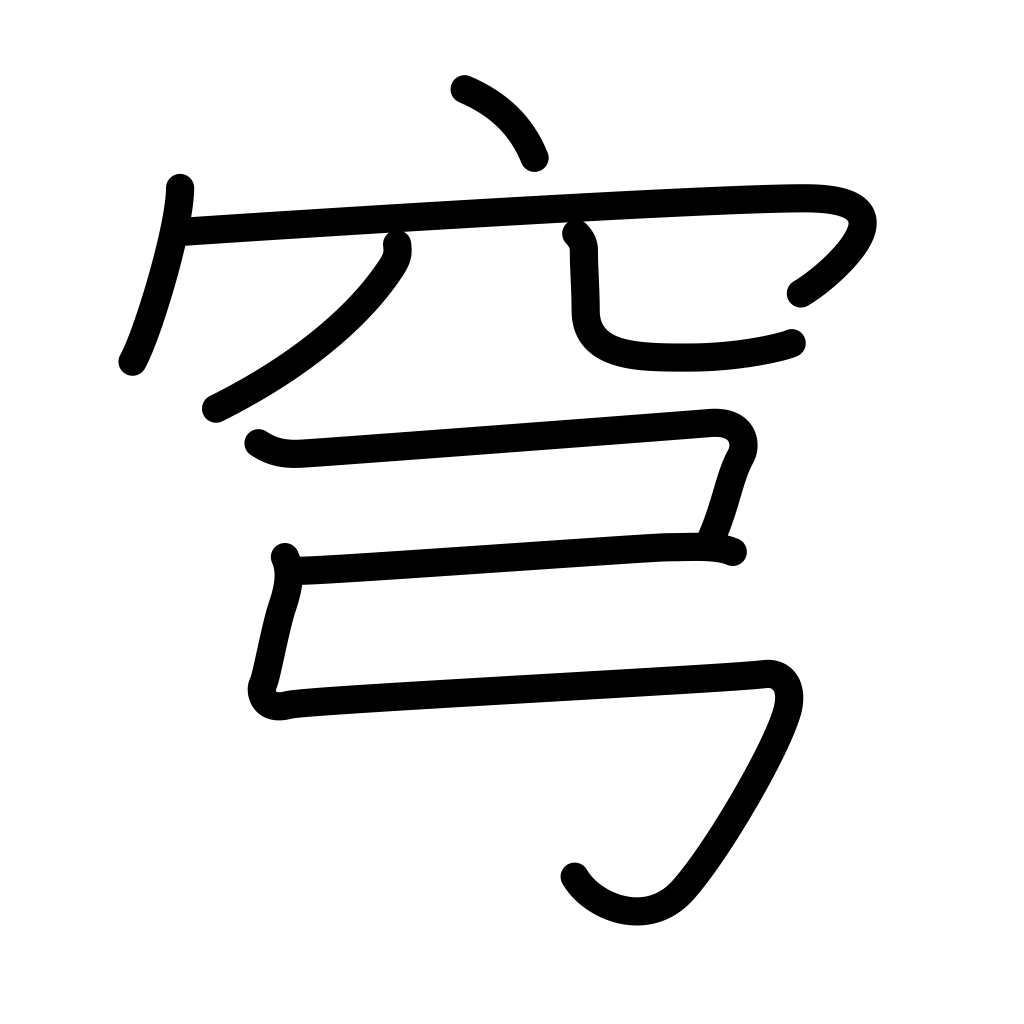
Meaning: sky